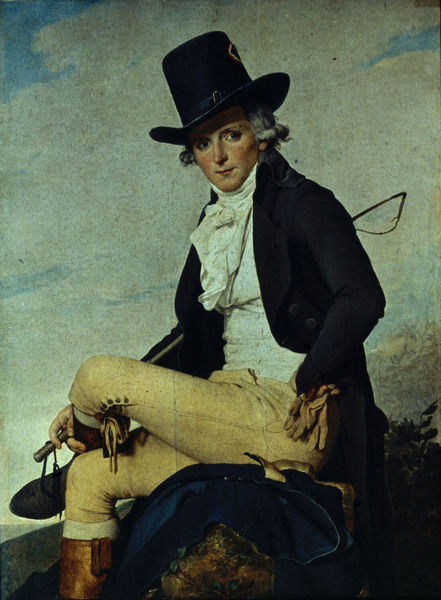
Titel: Portrait de Pierre Sériziat
Künstler: Jacques Louis David
Standort: Paris
Institution: Musée du Louvre
Schlagwörter: berg, blau, blätter, gemälde, hand, himmel, mann, umhang, weiß, wolken, gelb, sitzen, braun, frankreich, frau, grau, handschuh, handschuhe, hut, kleider, mund, nase, profil, schwarz, blick, tuch, wolke, beige, rock, schleife, zylinder, hemd, hose, jacke, augen, barock, bluse, gesicht, kleidung, kragen, mensch, stein, herr, hände, portrait, porträt, strauch, busch, büsche, gebüsch, haare, mantel, pose, sitzend, adel, england, lippen, locken, reiter, perücke, reiten, reiterin, sattel, kopfbedeckung, wangen, haltung, schuhe, fels, blue, hands, hat, men, oil, white, frack, arm, black, blouse, collar, dark, dress, dunkelblau, face, gray, grey, hair, lace, nose, old, painting, seat, seated, sit, sitting, sleeve, woman, yellow, hutband, homme, sitzt, looking, brown, edel, rüsche, rüschen, knöpfe, jackett, weste, schnalle, stolz, scharz, chapeau, angel, peitsche, stiefel, schuh, portät, glove, cloud, clouds, man, sky, stone, tree, wanderer, leder, head, hill, landscape, nature, trees, pferderücken, costume, eyes, feet, sash, suit, kniebundhose, coast, grass, light, bushes, exterior, plants, goethe, lederhose, shadow, cap, coat, mouth, scarf, buttons, boots, ciel, cravat, curls, jacket, kniebund, smile, cheval, der, reithose, tie, scene, perrücke, ancient, cape, clothes, leaves, vest, history, nineteenth century, crop, pants, shoes, boot, stifel, eye, gerte, bush, carriage, horse, fingers, bundhose, cane, reitgerte, reitpeitsche, figure, lips, outdoors, riding, reitstiefel, canvas, elegant, fishing, rüschenhemd, gentleman, gloves, top hat, olken, trousers, pant, col, tan, stick, shirt, chevalier, whip, realistic, cylindre, ties, gant, jambe, philister, armée, button, dunkle augen, pantalons, swag, ruffles, tall, knee, hairs, wig, ingres, officer, wand, noble, américain, vista, cavalier, countryside, black jacket, enfeminine, fawn, horseman, knee-breeches, kragentuch, laces, legging, redingote, redingot\, riding coat, ruffle, throusers, whig, breeches, dandy, leather, leggings, tights, horsemen, high, rider, haut de forme, laced, grey hair, overcoat, leder+, 19th century, nobleman, buckle, halstuch, brows, eighteenth century, tied, driver, heir, 1800s, habit, vintage, obscure, fouet, layer, siting, bot, carvaggio, klasszismus, posing, monture, frock, cilinder, chapeua, chapeu, emazipiertes reiterfräulein, cravatte, revolutionary war, posh, riding crop, dapper, capri, riding clothes, jodpurs, jodphurs, équitation, buckle hat, ruggle, horse rider, altmodisch, cravet, sucker, fop, sitted, reterhose, jodhpurs, riding gear, crio, straight nose, old school, horseback rider, vaintage, sitting portrait, whipe, 중세시대, 모자, 영국인, 가죽부츠, 베이지색바지, farmer, vhaur de forme, haut de forma, haur de forme, fuffle, riding pants, bbreak